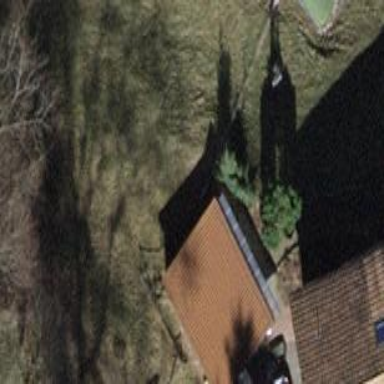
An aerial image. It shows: Garage building.